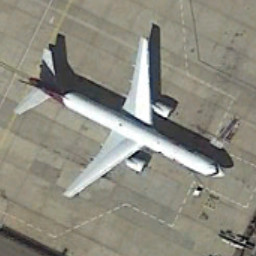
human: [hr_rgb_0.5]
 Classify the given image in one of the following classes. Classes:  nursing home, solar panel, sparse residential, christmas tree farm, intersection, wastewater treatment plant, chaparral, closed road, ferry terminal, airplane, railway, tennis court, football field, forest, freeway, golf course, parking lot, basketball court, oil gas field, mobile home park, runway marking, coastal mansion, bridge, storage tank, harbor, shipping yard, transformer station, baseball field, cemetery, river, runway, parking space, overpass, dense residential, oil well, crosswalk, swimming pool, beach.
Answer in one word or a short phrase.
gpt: airplane